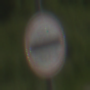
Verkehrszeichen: Zollstelle
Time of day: Midday
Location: Outdoor (RoadRail)
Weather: PartlyCloudy
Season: NotSpecified
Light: Natural